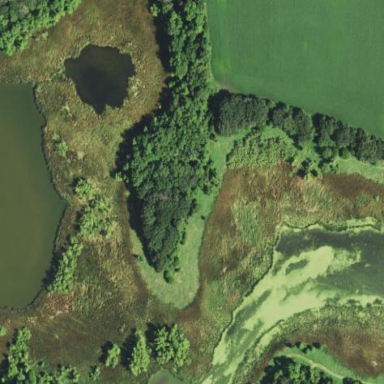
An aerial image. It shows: Marshy wetland area.